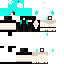
A female skeleton skin with pale skin, wearing brown helmet dressed in a blue hoodie and black pants, featuring a closed mouth.